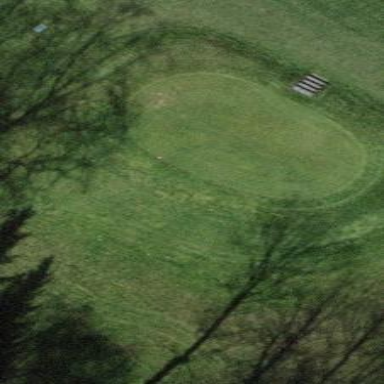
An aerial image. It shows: Golf tee.